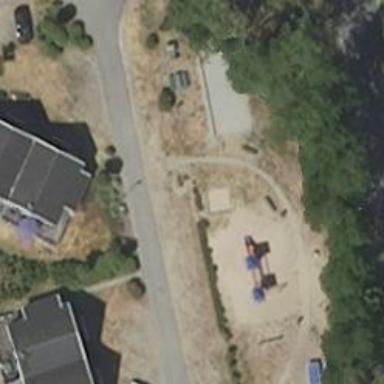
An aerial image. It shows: Sandpit at the playground.